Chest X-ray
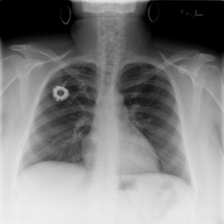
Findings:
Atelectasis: negative
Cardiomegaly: negative
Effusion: negative
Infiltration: negative
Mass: negative
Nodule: negative
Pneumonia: negative
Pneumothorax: negative
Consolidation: negative
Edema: negative
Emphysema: negative
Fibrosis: negative
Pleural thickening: negative
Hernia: negative